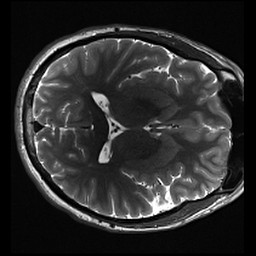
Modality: inplaneT2
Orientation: axial